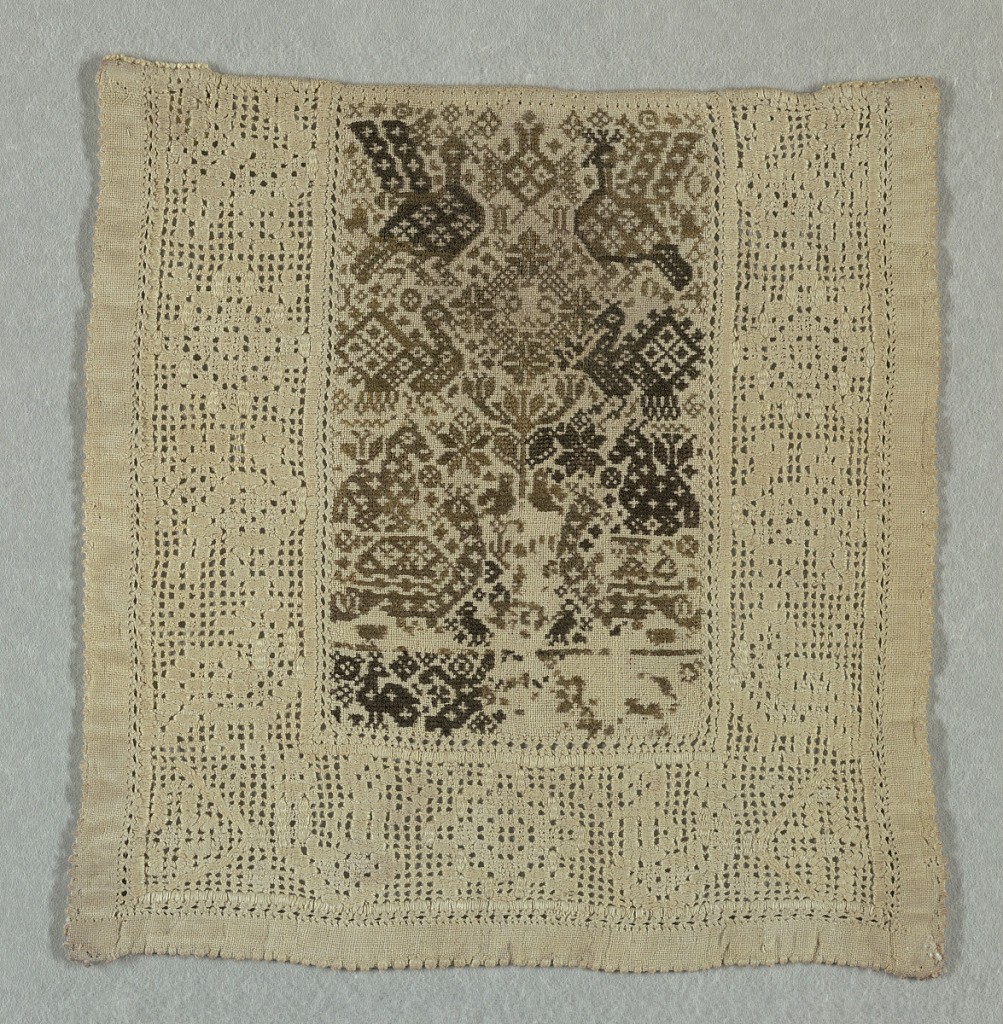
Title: Sampler
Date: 1704
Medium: cotton, linen, silk Technique: cross stitch
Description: Panel showing birds, animals, initials "PS" and date, "1704" worked in cross stitch; surrounded on three sides by a band of drawnwork with pattern of birds and animals in darning. Edge worked in clustered overcasting.